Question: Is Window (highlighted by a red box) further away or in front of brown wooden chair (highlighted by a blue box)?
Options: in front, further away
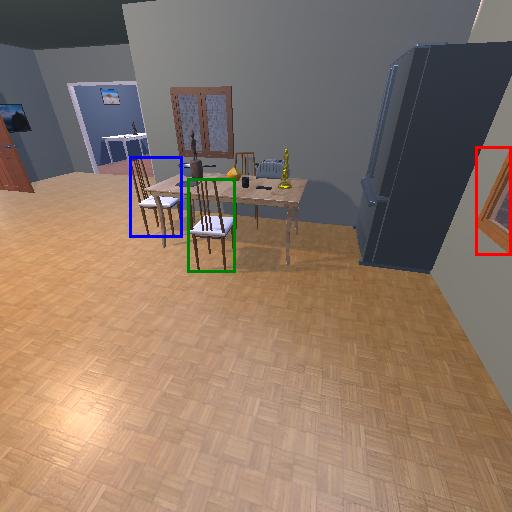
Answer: in front